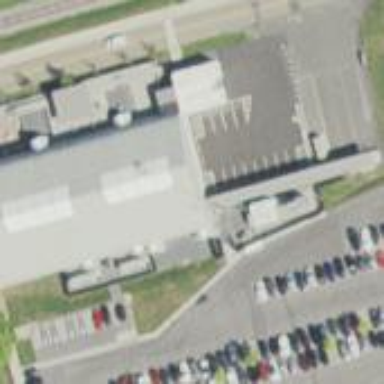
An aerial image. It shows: Food court located inside building.